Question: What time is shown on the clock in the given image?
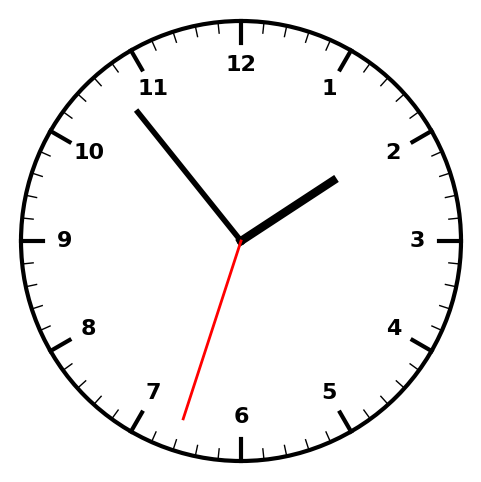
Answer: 01:53:33